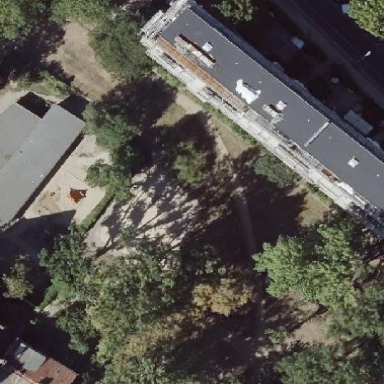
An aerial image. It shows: Playground enclosed by fence.